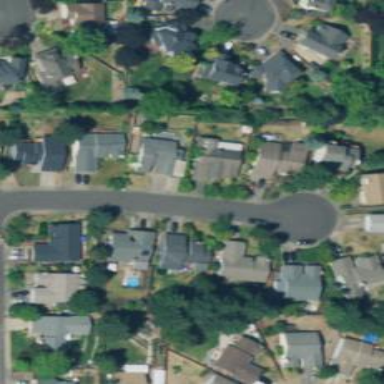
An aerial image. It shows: Residential area consisting of single-family homes.